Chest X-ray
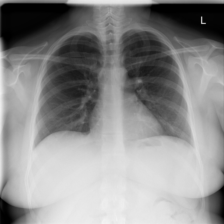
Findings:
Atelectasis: negative
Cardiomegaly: negative
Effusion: negative
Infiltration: negative
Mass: negative
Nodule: negative
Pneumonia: negative
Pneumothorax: negative
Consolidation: negative
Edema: negative
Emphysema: negative
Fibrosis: negative
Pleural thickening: negative
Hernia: negative